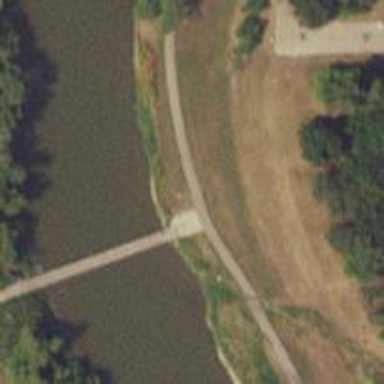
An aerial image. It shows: Floating bridge for cyclists on cycleway.